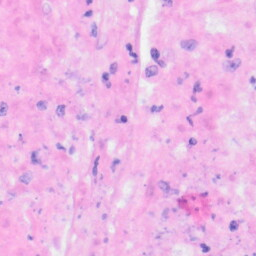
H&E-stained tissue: Kidney